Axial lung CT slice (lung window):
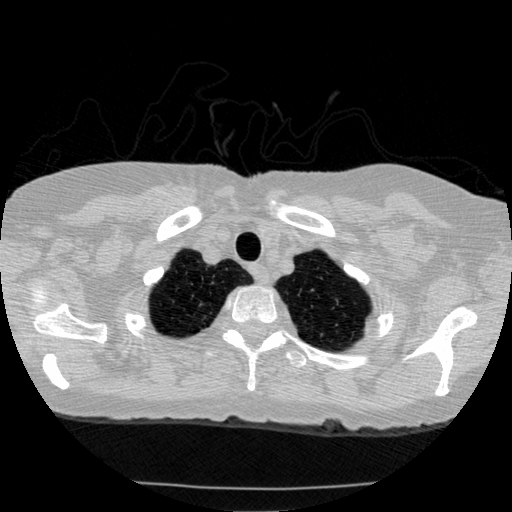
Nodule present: no